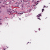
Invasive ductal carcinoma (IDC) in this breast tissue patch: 1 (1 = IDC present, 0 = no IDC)